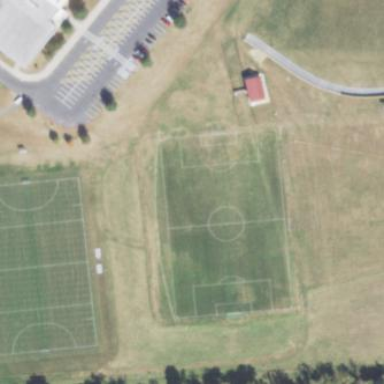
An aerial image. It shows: Grass pitch used for field hockey and soccer.